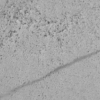
Label: not_dusty